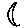
Label: moon